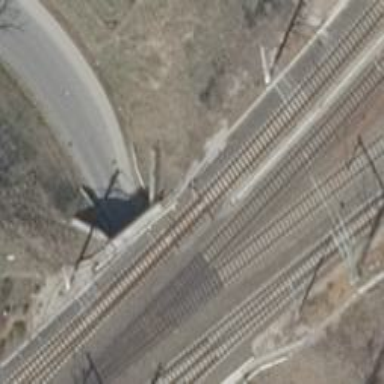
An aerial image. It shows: Bridge over railway with electrified contact lines.